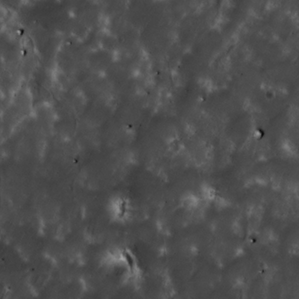
Label: non_frost